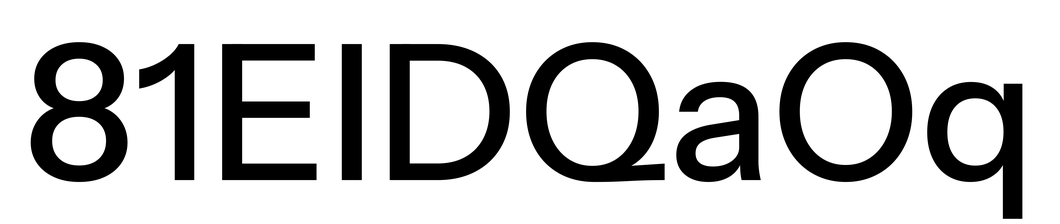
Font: InstrumentSans_Medium